Interaction volume radius: 10 \u00c5
Interaction volume height: 10 \u00c5
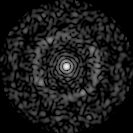
Disorder parameter: 0.8012